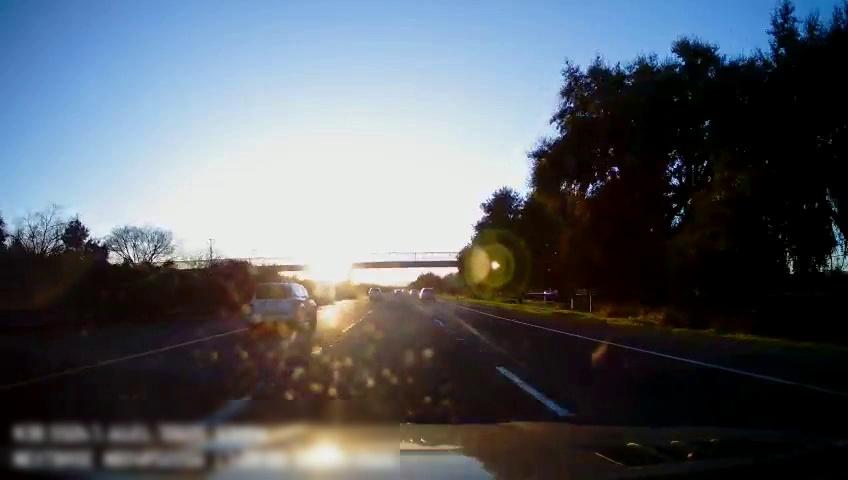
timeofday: Day
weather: Sunny
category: Drivable Space
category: Vehicles | SUV
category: Vehicles | SUV
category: Vehicles | SUV
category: Lanes | Alternate Lane
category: Lanes | Current Lane
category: Lanes | Current Lane
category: Lanes | Alternate Lane